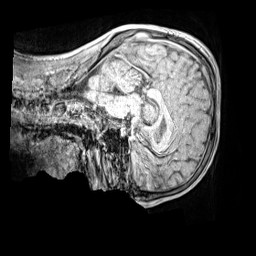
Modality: MP2RAGE
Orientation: sagittal
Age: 12
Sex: male
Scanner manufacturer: siemens
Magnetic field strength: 3 T
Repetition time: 4 s
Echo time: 0.00299 s